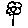
Label: flower